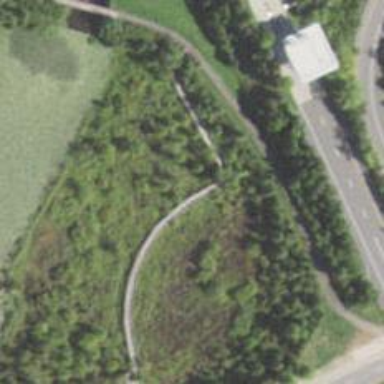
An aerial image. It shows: Footway on bridge.